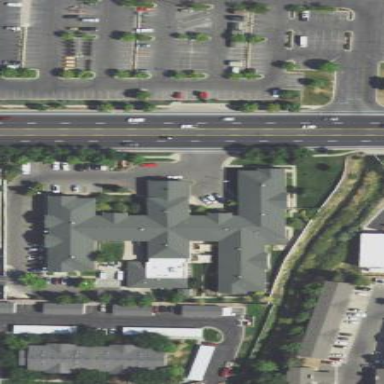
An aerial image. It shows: Nursing home building.